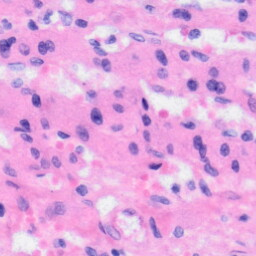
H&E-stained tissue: Liver